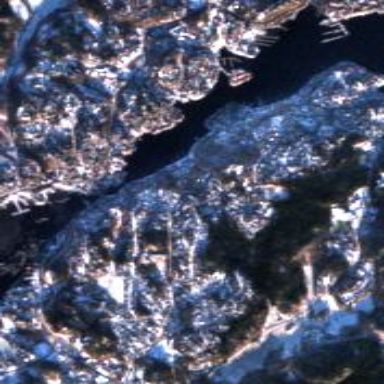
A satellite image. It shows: Quay along the natural coastline.